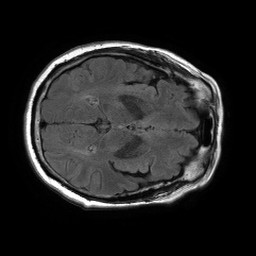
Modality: FLAIR
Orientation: axial
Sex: female
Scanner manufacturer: philips
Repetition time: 11 s
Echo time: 0.125 s